Question: I am using
'''
SynthLookAndFeel laf = new SynthLookAndFeel();
laf.load(MyJSlider.class.getResourceAsStream("/ui/demo.xml"), MyJSlider.class);
//laf.load(new URL("file:///var/tmp/demo.xml"));
'''
Where my demo.xml has following:
'''
<style id="SliderTrackStyle">
<opaque value="TRUE"/>
<state>
<imagePainter method="SliderTrackBackground" path="/var/tmp/JavaUnitTest/src/image/menu/bg.jpg" sourceInsets="0 0 0 0" />
</state>
</style>
<bind style="SliderTrackStyle" type="region" key="SliderTrack" />
'''
Causes error:
'''
run-single:
Uncaught error fetching image:
java.lang.NullPointerException
at sun.awt.image.URLImageSource.getConnection(URLImageSource.java:115)
at sun.awt.image.URLImageSource.getDecoder(URLImageSource.java:125)
at sun.awt.image.InputStreamImageSource.doFetch(InputStreamImageSource.java:263)
at sun.awt.image.ImageFetcher.fetchloop(ImageFetcher.java:205)
at sun.awt.image.ImageFetcher.run(ImageFetcher.java:169)
BUILD STOPPED (total time: 9 seconds)
'''
To avoid and to have less risks.
How can i use it like 'path=Menu.class.getResourceAsStream("/image/menu/bg.jpg")' where i wanted to avoid using the static path shown in example.

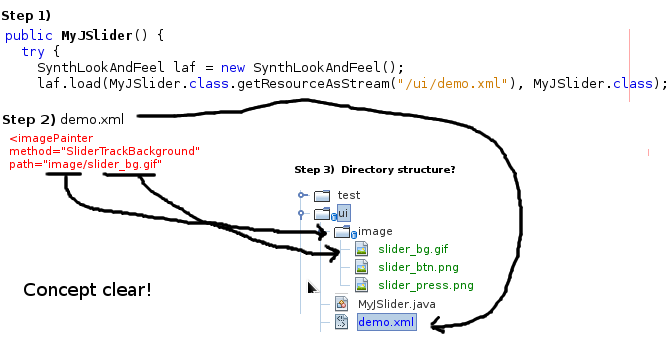
Answer: You can find a good example in <URL>.
You can see in the example that:
'''
SynthLookAndFeel synth = new SynthLookAndFeel();
synth.load(SynthFrame.class.getResourceAsStream("demo.xml"), SynthFrame.class);
UIManager.setLookAndFeel(synth);
'''
And 'demo.xml' lives in 'demo.synth' package, the same of 'SynthFrame' class, where this XML contains:
'''
<imageIcon id="check_off" path="images/checkbox_off.png"/>
'''
Where 'checkbox_off.png' lives in 'demo.synth.images' package.